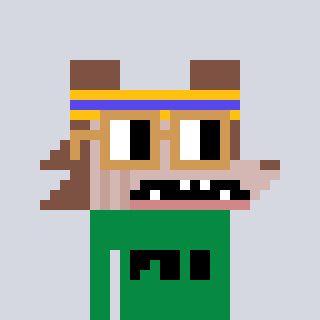
a pixel art character with square brown glasses, a werewolf-shaped head and a green-colored body on a cool background